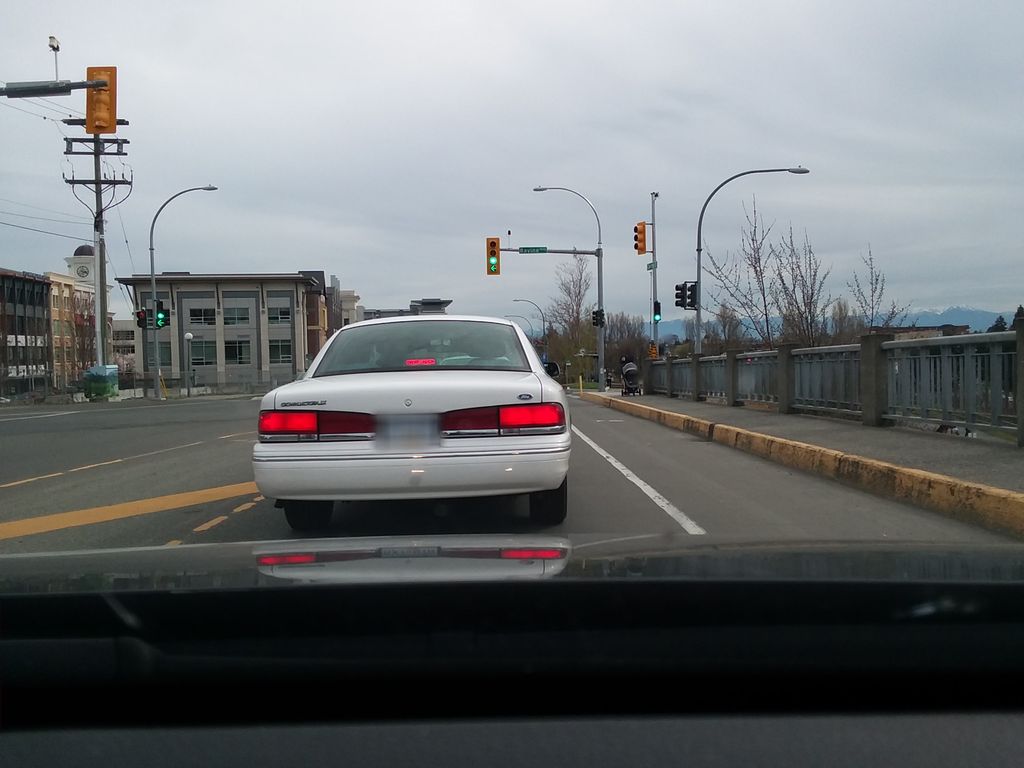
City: victoria